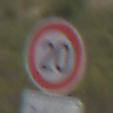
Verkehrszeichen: Geschwindigkeit20
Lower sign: HinweiseAufGefahrenDurchVerbaleAngabe11
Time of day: Midday
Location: Outdoor (Nature)
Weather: Overcast
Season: NotSpecified
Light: Natural